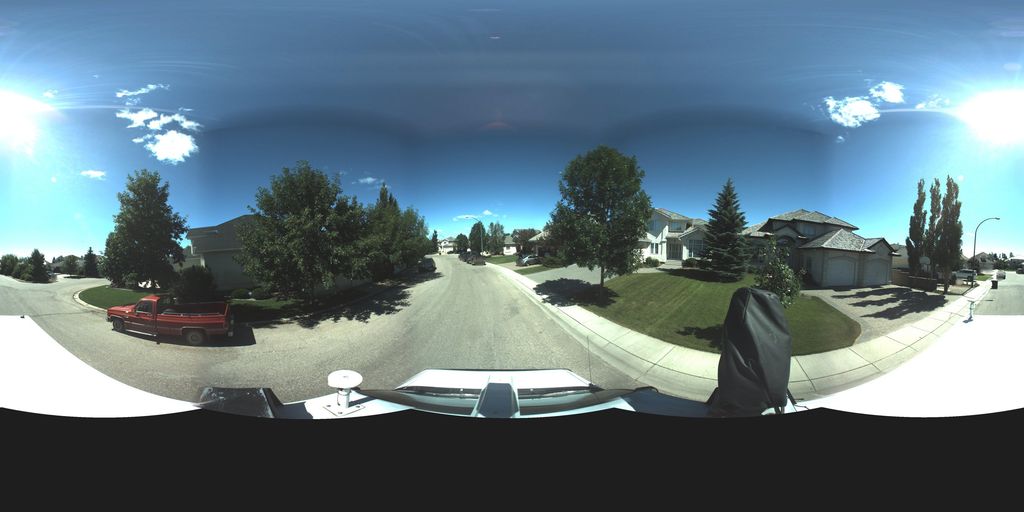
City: saskatoon